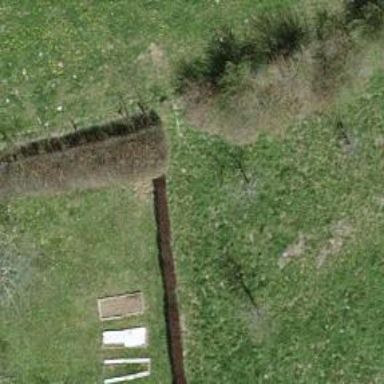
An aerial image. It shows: Hedge barrier.